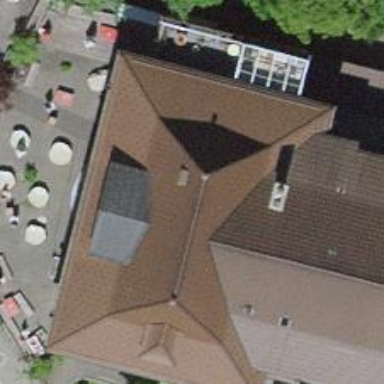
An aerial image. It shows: Cafe.